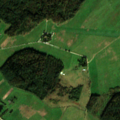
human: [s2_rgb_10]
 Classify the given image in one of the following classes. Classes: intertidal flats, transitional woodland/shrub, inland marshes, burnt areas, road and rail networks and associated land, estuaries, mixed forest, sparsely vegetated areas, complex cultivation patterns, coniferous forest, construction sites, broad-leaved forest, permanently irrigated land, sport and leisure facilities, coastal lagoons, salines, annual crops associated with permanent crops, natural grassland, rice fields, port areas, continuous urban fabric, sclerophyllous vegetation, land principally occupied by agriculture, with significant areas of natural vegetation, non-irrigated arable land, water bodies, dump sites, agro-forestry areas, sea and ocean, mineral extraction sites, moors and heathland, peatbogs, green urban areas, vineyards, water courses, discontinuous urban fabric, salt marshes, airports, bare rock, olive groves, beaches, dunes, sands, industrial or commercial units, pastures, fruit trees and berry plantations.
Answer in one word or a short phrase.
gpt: pastures, complex cultivation patterns, broad-leaved forest, mixed forest